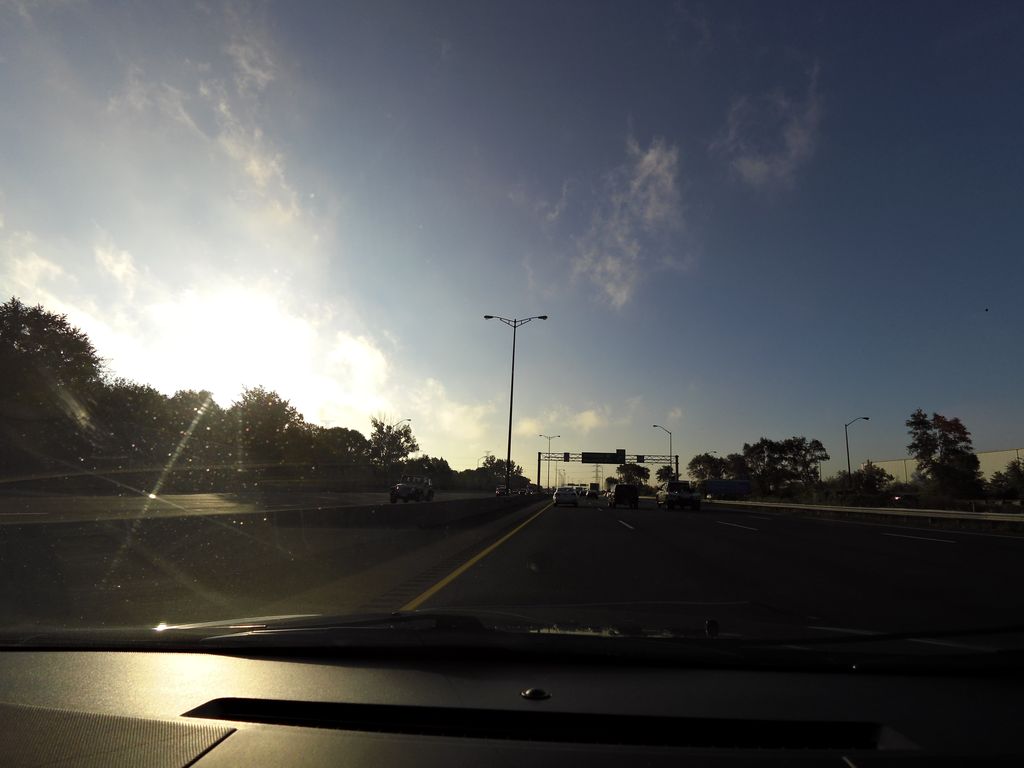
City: hamilton